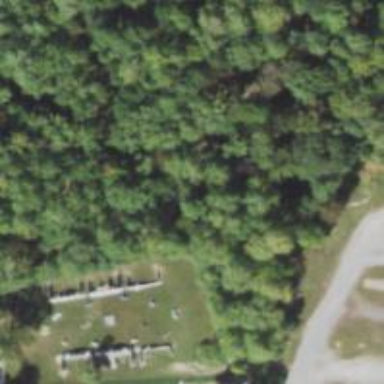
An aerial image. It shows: High ropes course in leisure land area.